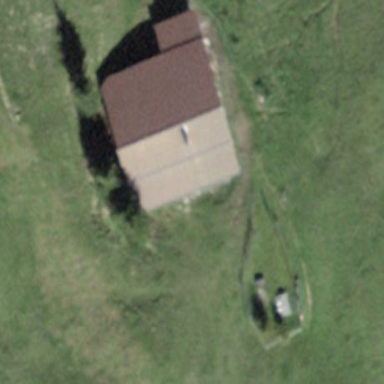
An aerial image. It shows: Cabin.